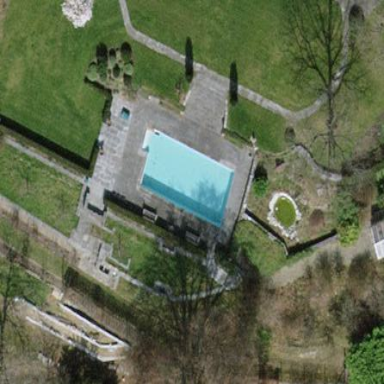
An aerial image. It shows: Outdoor swimming pool in leisure land.